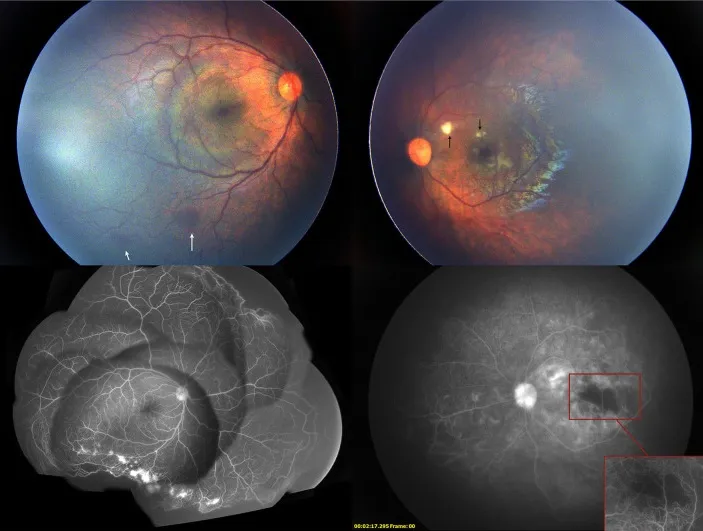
Two weeks after the first intravitreal injection of conbercept, the fundus photography showed mild hemorrhage (white arrow) on the peripheral retina in the right eye and cotton-wool spots (black arrow) near the macular in the left eye. Fluorescein angiography showed the enlargement of the non-perfused region of the retina in the left eye and the regression of neovascularization in both eyes.
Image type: ophthalmic_imaging (fundus_photograph)